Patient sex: M
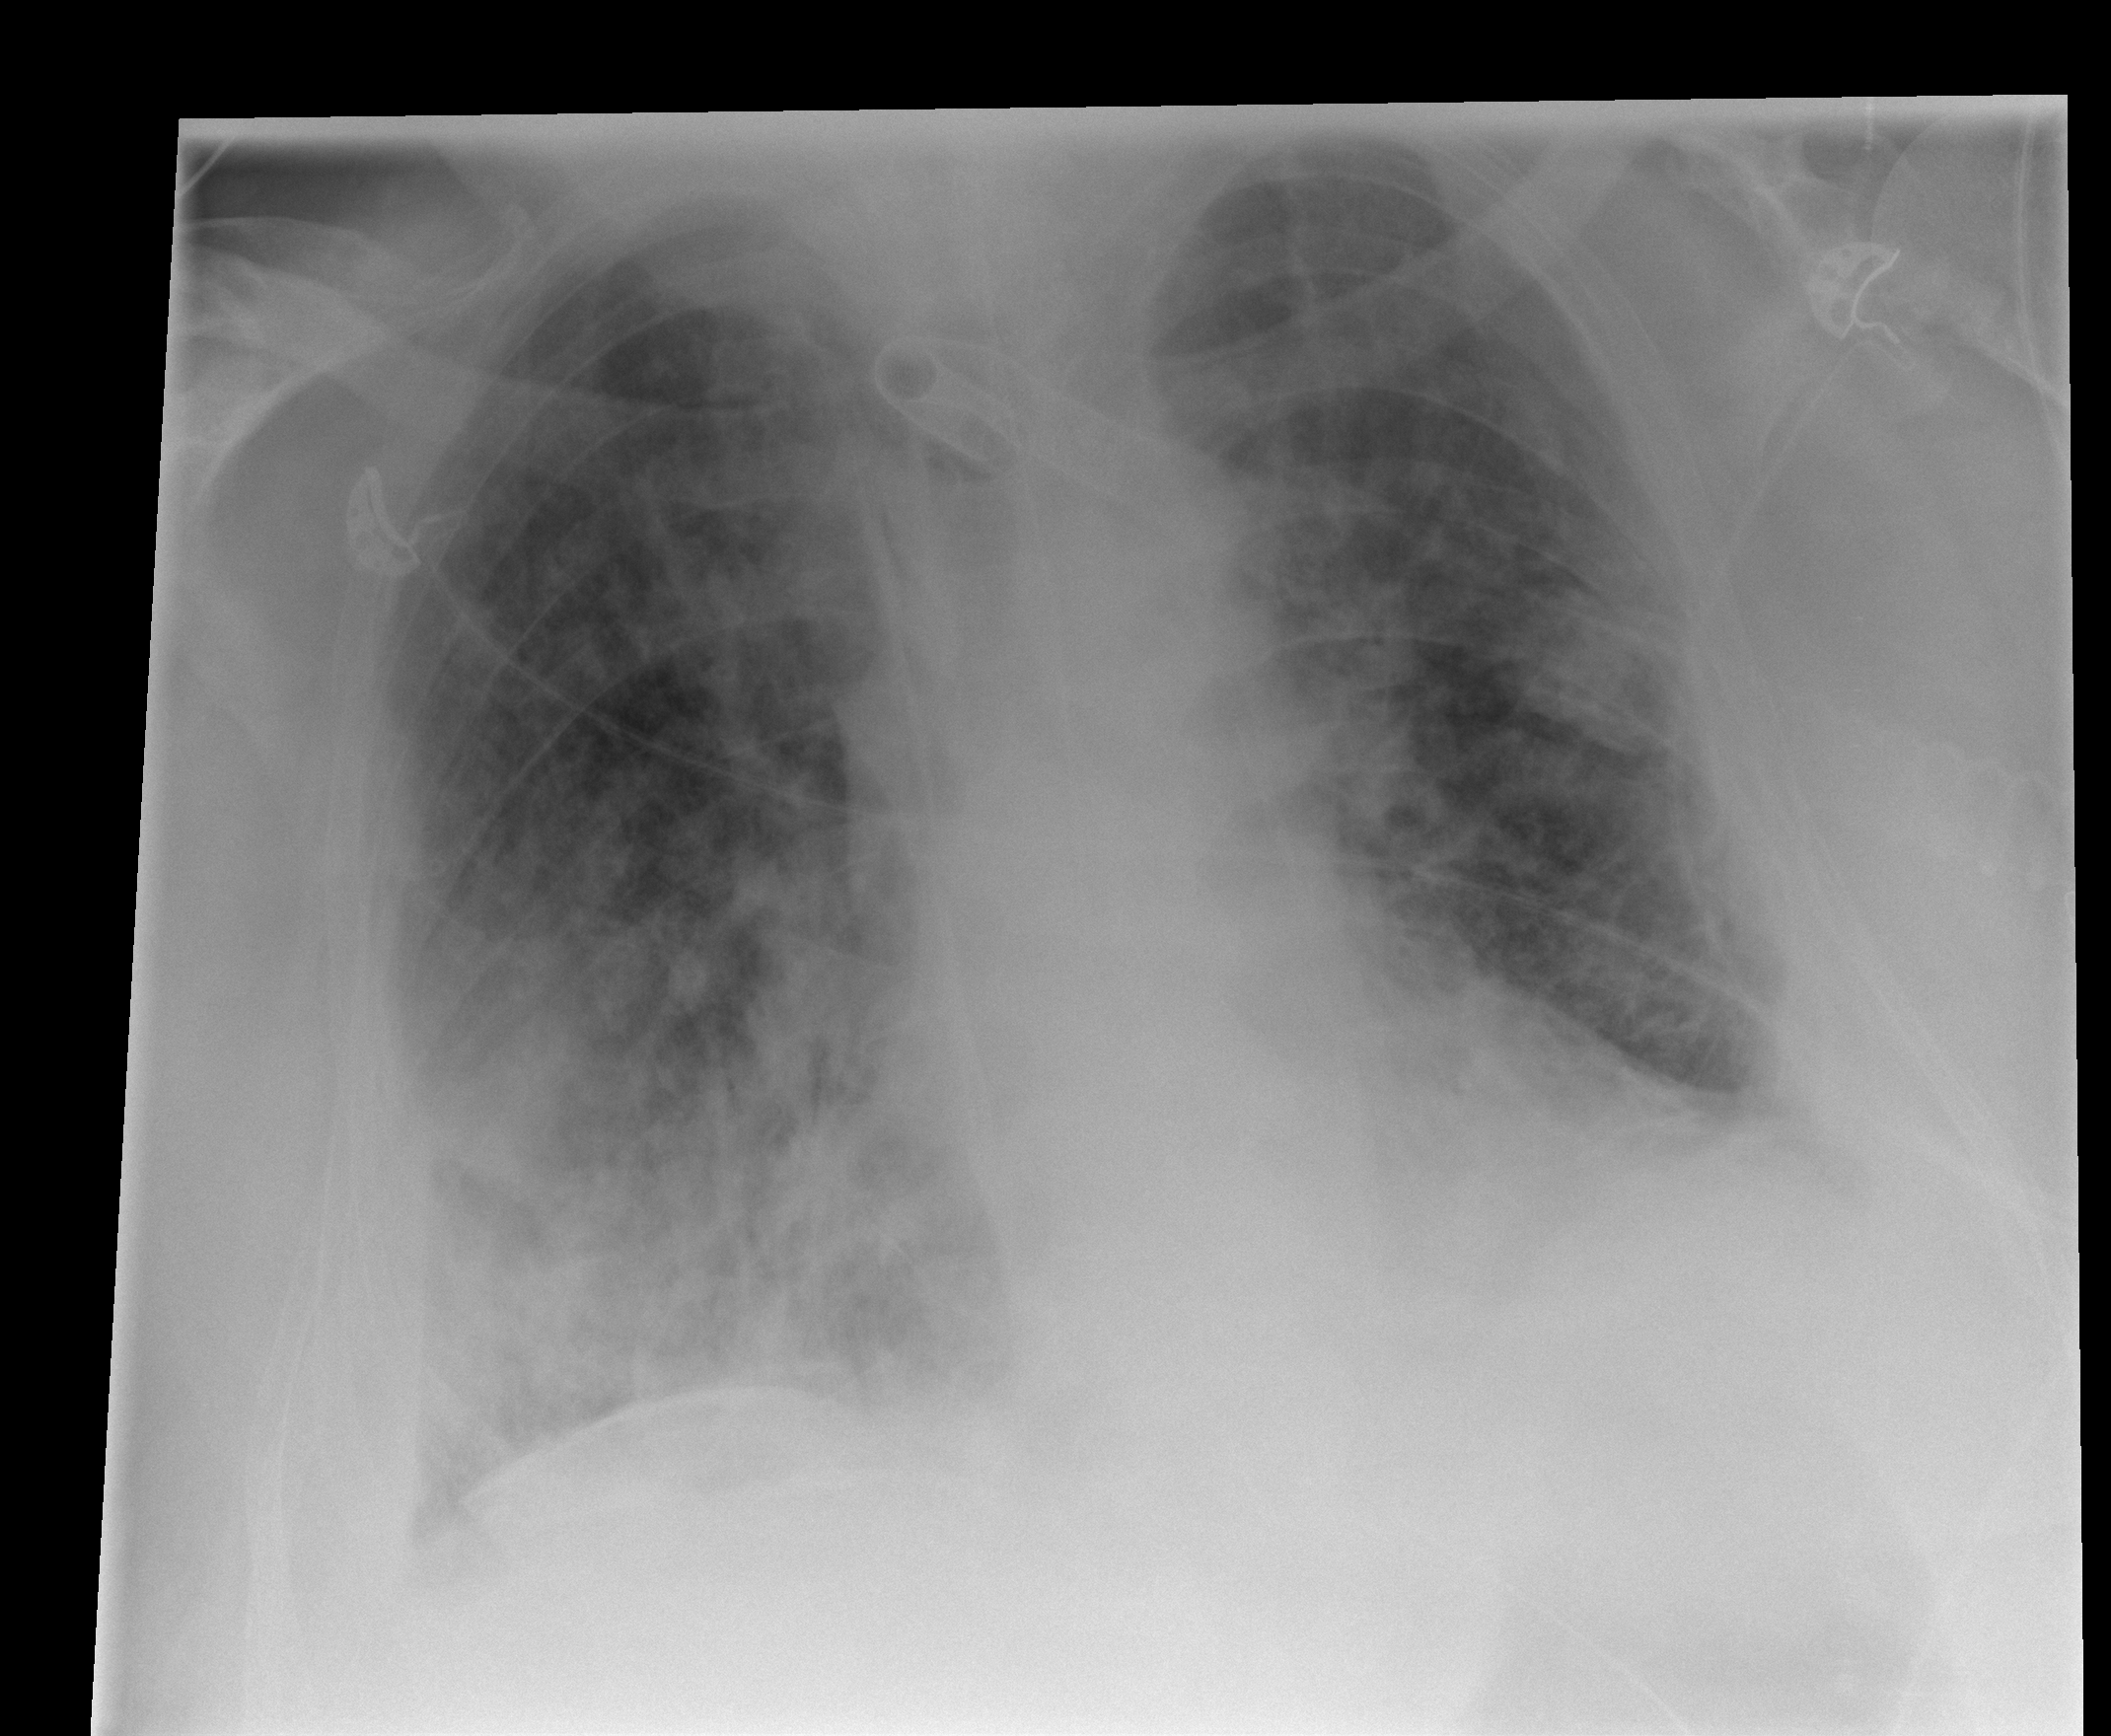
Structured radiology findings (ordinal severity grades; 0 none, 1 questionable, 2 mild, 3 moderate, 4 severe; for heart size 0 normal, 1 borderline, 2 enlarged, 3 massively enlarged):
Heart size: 0
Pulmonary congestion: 2
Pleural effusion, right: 0
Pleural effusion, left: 2
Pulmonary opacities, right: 3
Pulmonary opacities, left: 3
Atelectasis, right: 2
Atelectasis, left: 2